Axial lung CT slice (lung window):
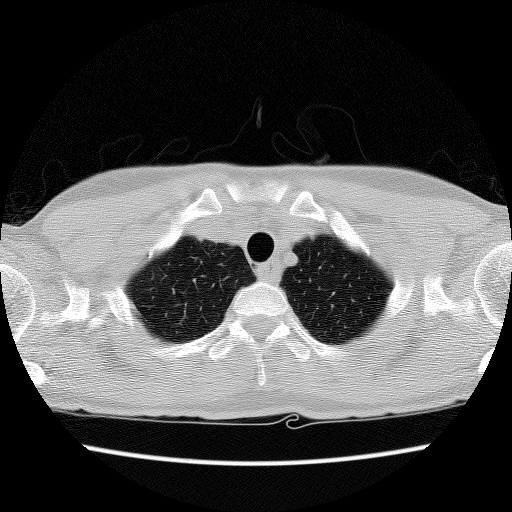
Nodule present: no